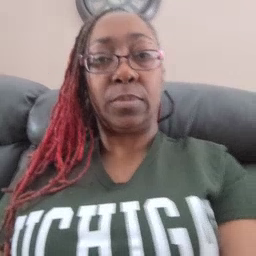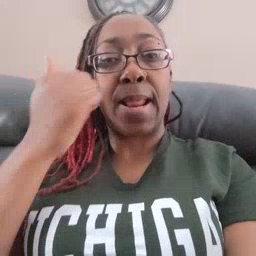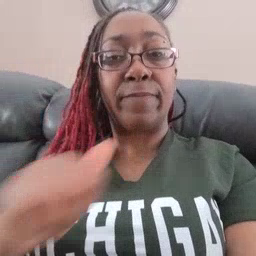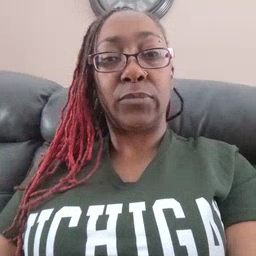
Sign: every